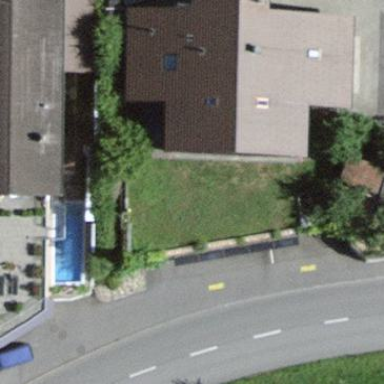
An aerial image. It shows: Garage.